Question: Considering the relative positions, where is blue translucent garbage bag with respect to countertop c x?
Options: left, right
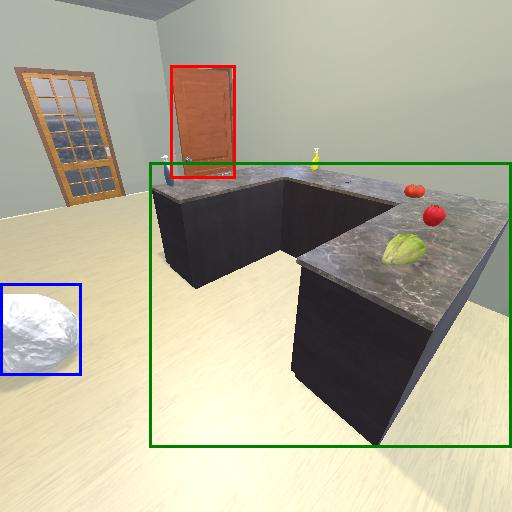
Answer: left